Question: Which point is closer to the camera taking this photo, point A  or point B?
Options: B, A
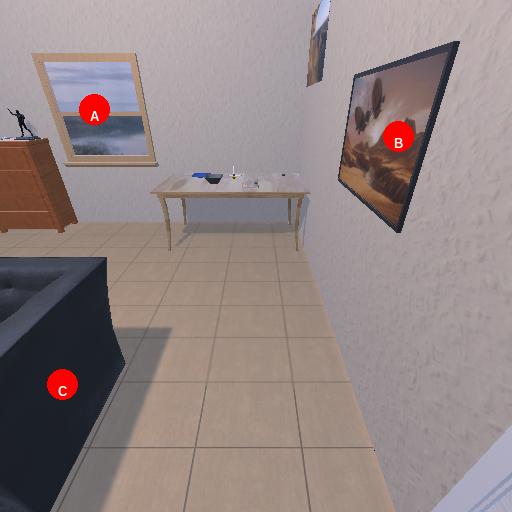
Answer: B